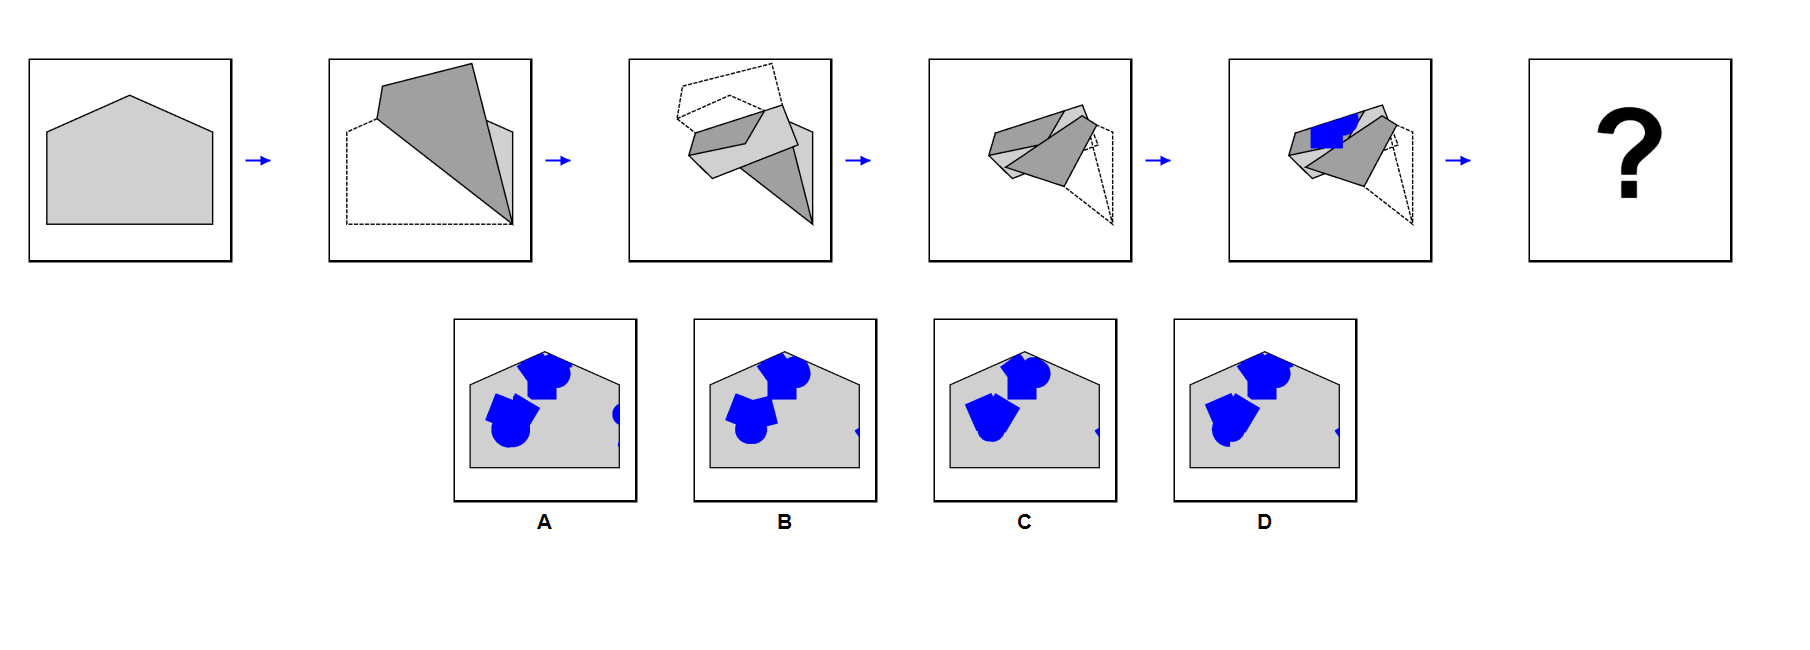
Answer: B